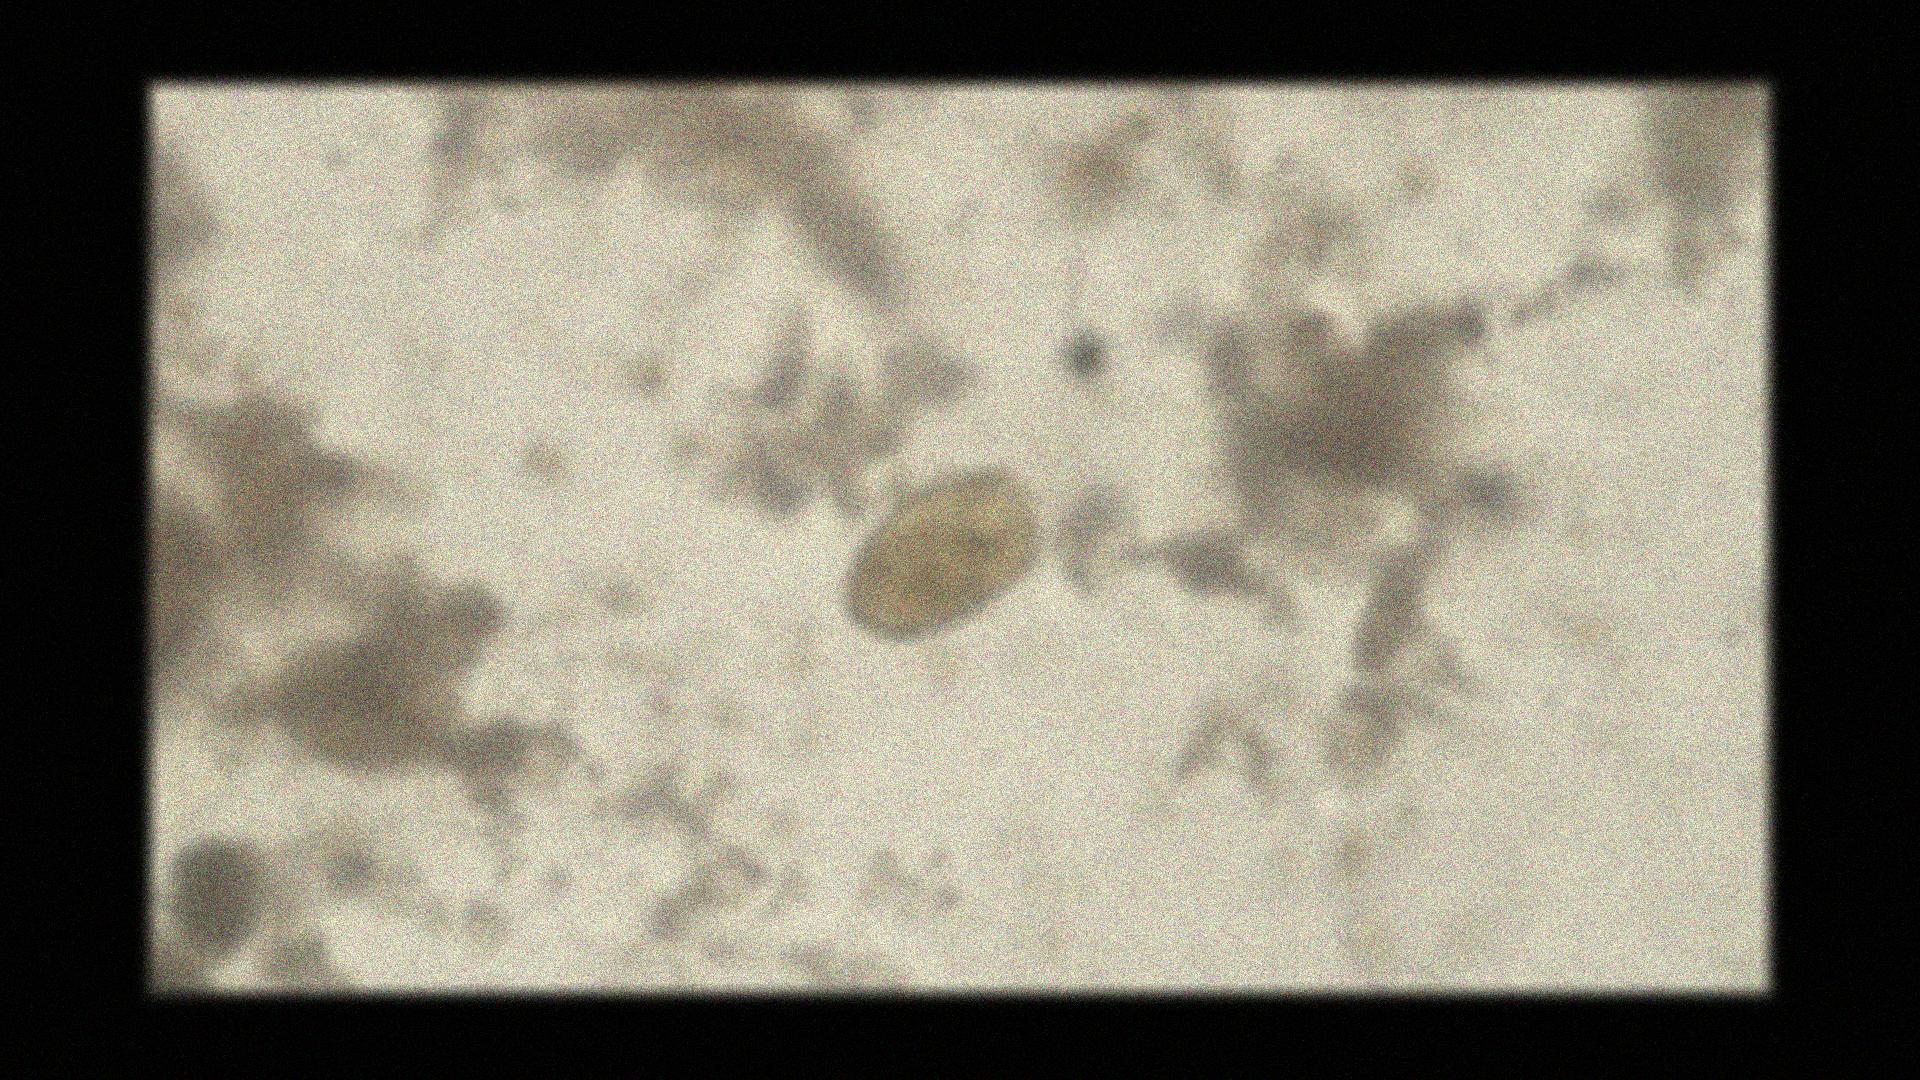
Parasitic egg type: Paragonimus spp